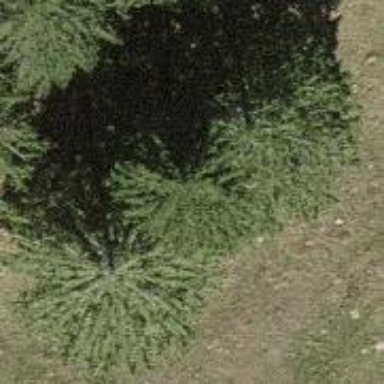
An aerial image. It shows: Beautiful tree in nature.